Question: I made an interface using Qt designer and saved it in a file main.ui
So, i've tried 2 ways to show my window using python and both returned an empty window:

First attempt (using the main.ui directly):
'''
from PySide.QtGui import *
from PySide.QtCore import *
from PySide import QtUiTools
class MainApp(QMainWindow):
def init(self, *args):
apply(QMainWindow.__init__,(self,) + args)
loader = QtUiTools.QUiLoader()
file = QFile("main.ui")
file.open(QFile.ReadOnly)
self.myWidget = loader.load(file, self)
file.close()
self.setCentralWidget(self.myWidget)
if __name__ == '__main__':
import sys
import os
print "Running in %s.
" % os.getcwd()
app = QApplication(sys.argv)
window = MainApp()
window.show()
app.connect(app, SIGNAL("lastWindowClosed()"),
app, SLOT("quit()")
)
app.exec_()
'''
For the second attempt, I used Pyside-uic.exe to generate a main.py file:
'''
from PySide.QtGui import *
from PySide.QtCore import *
from qt_gui.main import *
import sys
class MainApp(QtGui.QMainWindow, Ui_MainWindow):
def init(self, parent = None):
super(MainApp, self).__init__(parent)
self.setupUi(self)
if __name__ == '__main__':
app = QtGui.QApplication(sys.argv)
window = MainApp()
window.show()
sys.exit(app.exec_())
'''
I've saw a lot of examples doing the same but none worked for me.
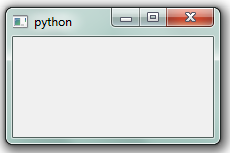
Answer: The second method using Pyside-uic should work, but you need to call the '__init__' method correctly (underscores were missing in your example code):
'''
class MainApp(QtGui.QMainWindow, Ui_MainWindow):
def __init__(self, parent = None):
super(MainApp, self).__init__(parent)
self.setupUi(self)
'''